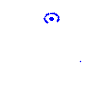
Particle: proton